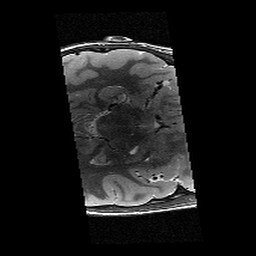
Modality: T2w
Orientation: axial
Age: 13
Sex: male
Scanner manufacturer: siemens
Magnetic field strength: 3 T
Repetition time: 9.23 s
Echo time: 0.067 s